Field crop: maize
Growth stage: 1
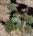
Species: chenopodium